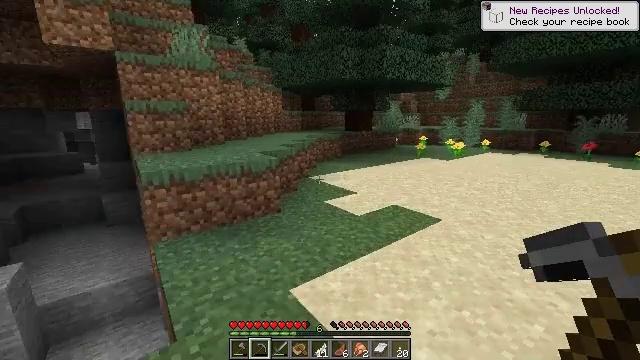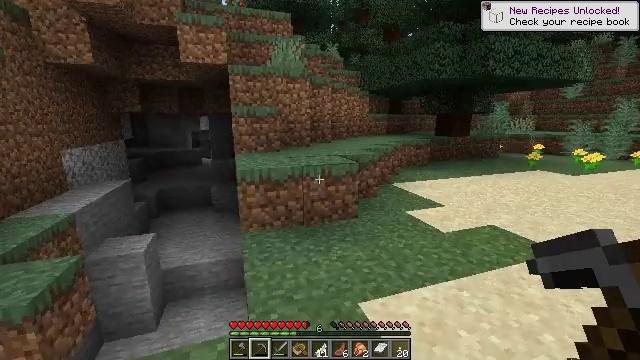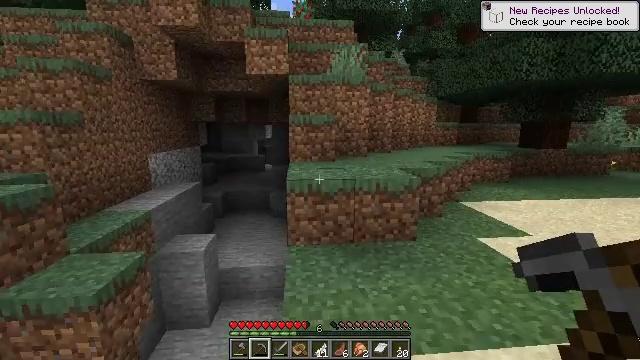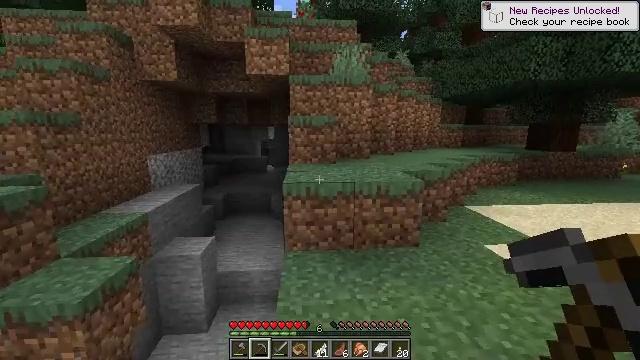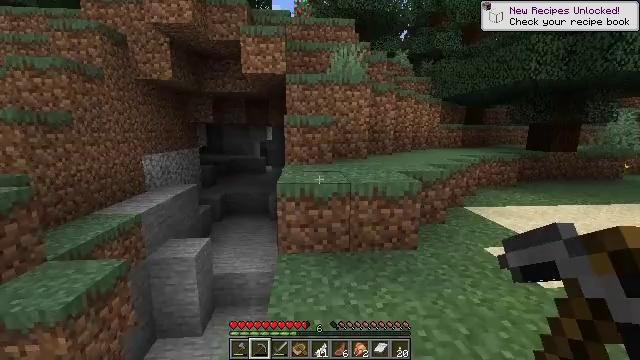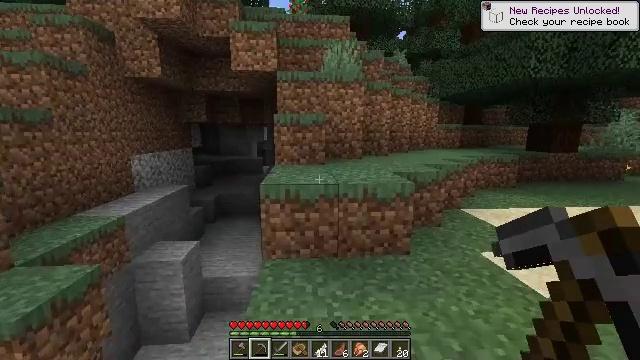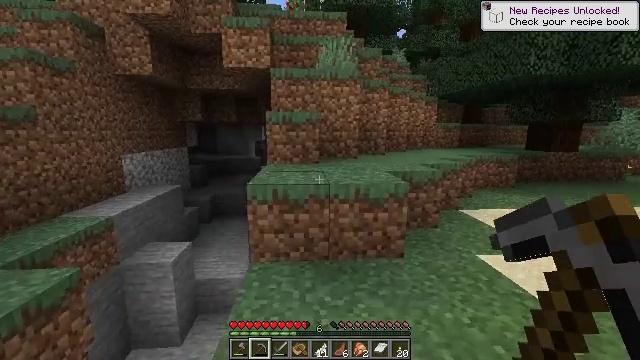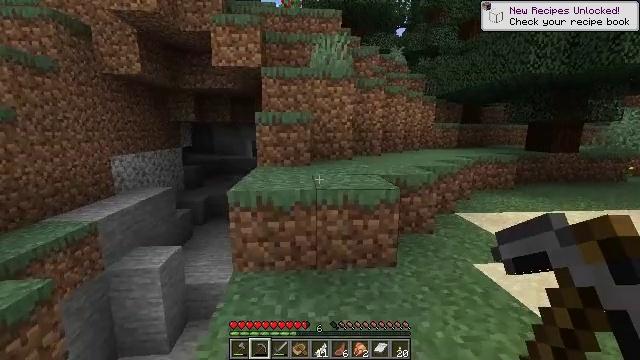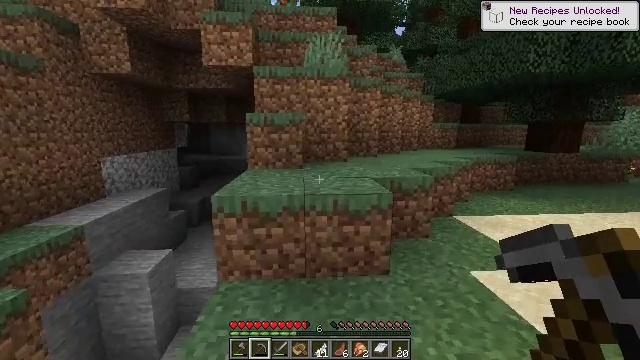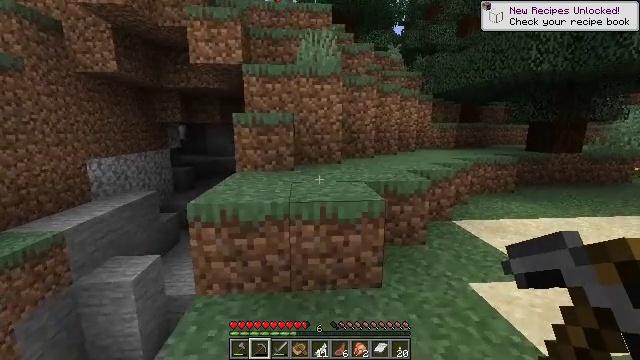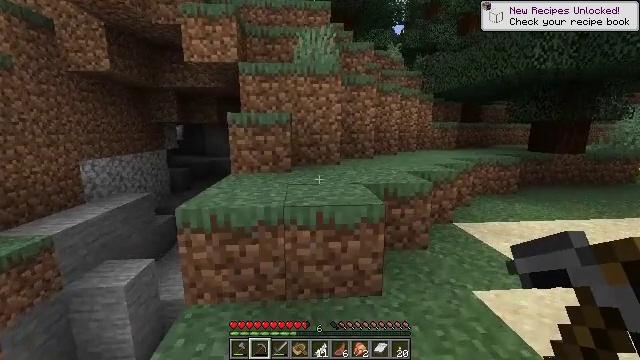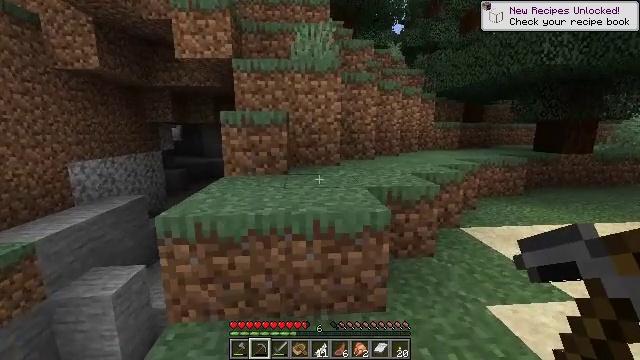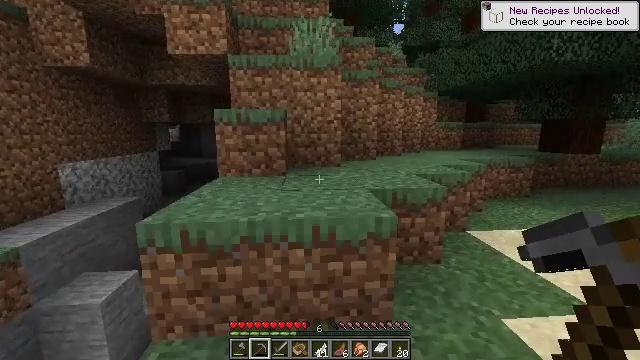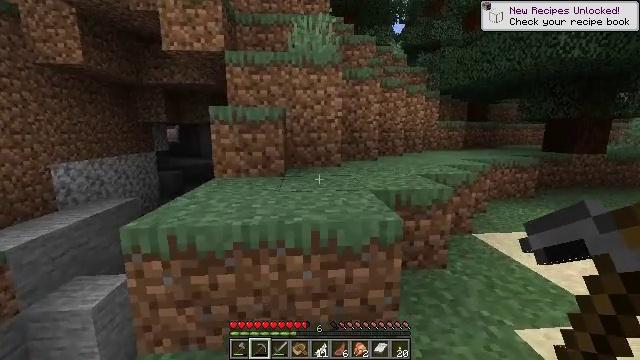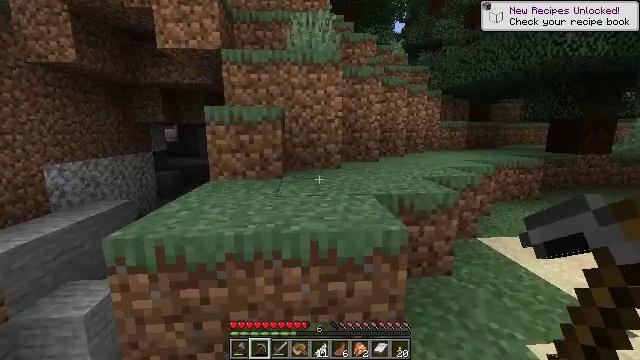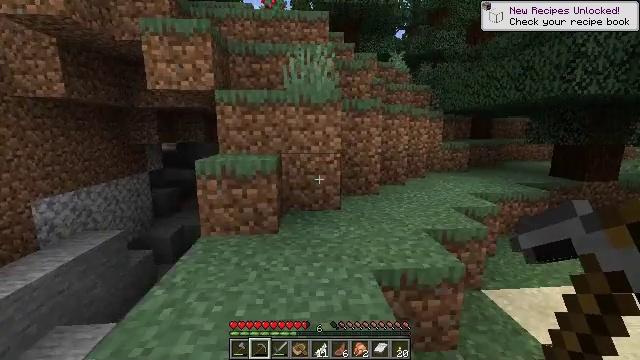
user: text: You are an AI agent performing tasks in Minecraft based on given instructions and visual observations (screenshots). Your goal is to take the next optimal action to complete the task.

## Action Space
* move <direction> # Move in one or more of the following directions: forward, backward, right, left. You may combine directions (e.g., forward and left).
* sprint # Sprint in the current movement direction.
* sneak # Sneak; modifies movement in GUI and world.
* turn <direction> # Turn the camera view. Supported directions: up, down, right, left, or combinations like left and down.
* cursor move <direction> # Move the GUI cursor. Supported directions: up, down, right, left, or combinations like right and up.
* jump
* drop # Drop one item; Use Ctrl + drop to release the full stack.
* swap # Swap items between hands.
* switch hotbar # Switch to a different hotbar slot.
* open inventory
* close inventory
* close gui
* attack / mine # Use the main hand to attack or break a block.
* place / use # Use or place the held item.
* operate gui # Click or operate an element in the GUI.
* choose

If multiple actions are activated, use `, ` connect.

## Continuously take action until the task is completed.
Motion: motion action
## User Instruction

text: Break the sweet berry bush to collect berries.
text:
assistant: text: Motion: move forward, turn left
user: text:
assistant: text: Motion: move forward, turn left and up
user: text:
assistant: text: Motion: move forward and move right
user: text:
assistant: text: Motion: move forward and move right
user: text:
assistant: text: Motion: move forward and move right
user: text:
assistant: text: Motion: move forward and move right
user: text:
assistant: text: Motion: move forward and move right
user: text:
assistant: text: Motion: move forward and move right
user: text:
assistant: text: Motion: move forward
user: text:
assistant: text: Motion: move forward
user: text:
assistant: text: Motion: move forward
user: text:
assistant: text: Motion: move forward
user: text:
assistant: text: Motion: move forward
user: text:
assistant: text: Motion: move forward, jump
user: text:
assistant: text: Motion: move forward, jump
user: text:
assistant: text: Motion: move forward, turn left, jump
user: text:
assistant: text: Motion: move forward, turn left and up, jump
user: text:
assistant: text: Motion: move forward, turn left and up
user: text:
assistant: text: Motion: move forward
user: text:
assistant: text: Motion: move forward
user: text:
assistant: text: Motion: move forward, turn right
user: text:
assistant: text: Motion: move forward, turn right
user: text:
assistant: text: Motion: move forward, turn right
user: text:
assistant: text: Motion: move forward, turn right
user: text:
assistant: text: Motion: move forward
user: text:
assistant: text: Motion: move forward, jump
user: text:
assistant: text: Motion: move forward, jump
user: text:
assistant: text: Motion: move forward, turn left and down, jump
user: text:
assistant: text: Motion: move forward, turn left, jump
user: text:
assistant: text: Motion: move forward, jump